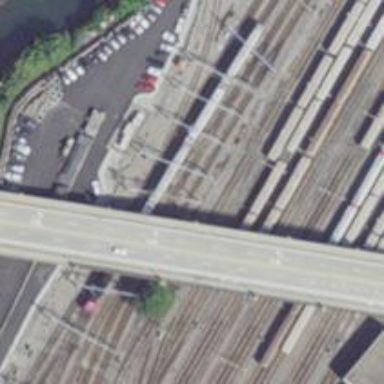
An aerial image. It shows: Junction on the railway.